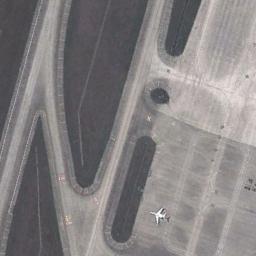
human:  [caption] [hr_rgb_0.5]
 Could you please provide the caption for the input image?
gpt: There is a large green lawn next to the runway  There is a concrete floor on one side of the runway  There are several planes on the concrete floor .

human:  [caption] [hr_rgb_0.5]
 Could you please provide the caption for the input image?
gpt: The runway is next to the open area and a plane is about to enter the runway .

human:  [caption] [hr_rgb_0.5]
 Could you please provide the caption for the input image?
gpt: The runway is on the bare land with an airplane .

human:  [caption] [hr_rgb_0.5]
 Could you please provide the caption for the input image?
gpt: The grass is on either side of the runway .

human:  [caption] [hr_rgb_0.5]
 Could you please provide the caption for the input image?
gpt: There are gray empty land beside the runway .